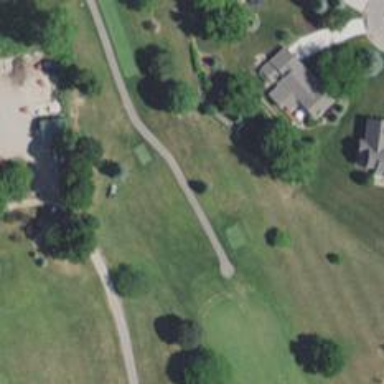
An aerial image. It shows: Path designated for golf carts.